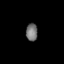
Tissue: lung
Cell type: Endothelial cells
Senescence score: 0.5678
Nuclear area (px): 201
Mean DAPI intensity: 113.791